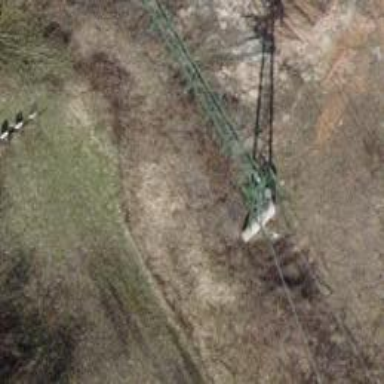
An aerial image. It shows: Pylon used for aerialway.